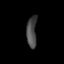
Tissue: lung
Cell type: Endothelial cells
Senescence score: 0.6017
Nuclear area (px): 309
Mean DAPI intensity: 73.67